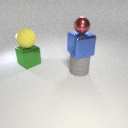
large blue metal cube above large gray rubber cylinder